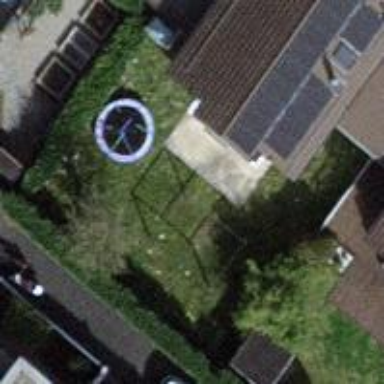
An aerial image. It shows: Garden enclosed by fence.